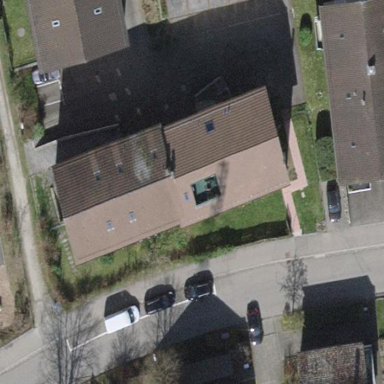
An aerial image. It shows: Gabled-roof building with apartments. The roof is covered with roof tiles.